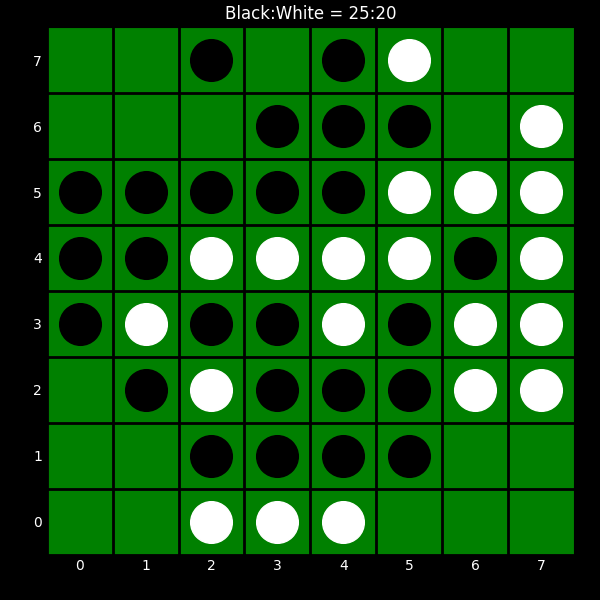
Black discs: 25
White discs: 20